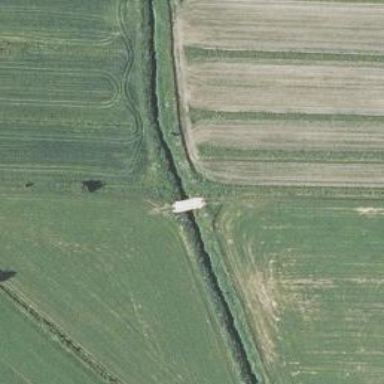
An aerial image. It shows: Track road on bridge.